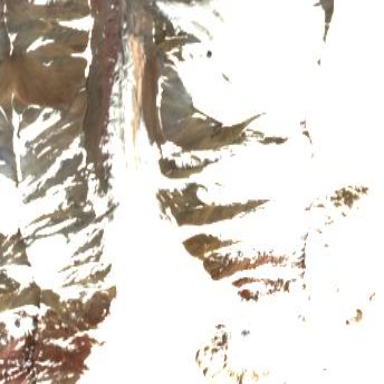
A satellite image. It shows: Stunning view of glacier.